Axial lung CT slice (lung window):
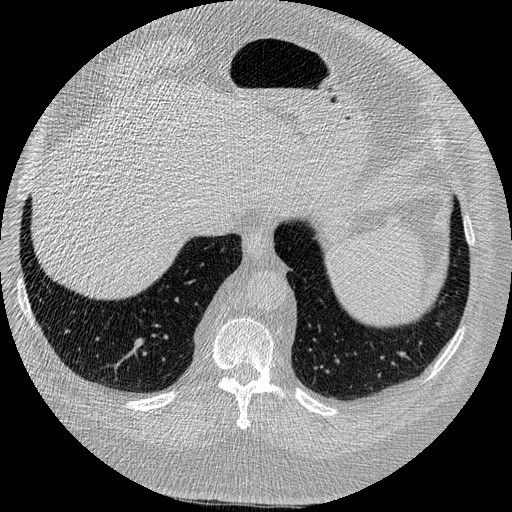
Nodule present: no